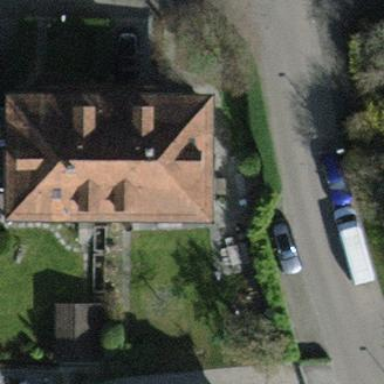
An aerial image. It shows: Building with hipped roof.